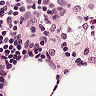
Metastatic tissue present: no